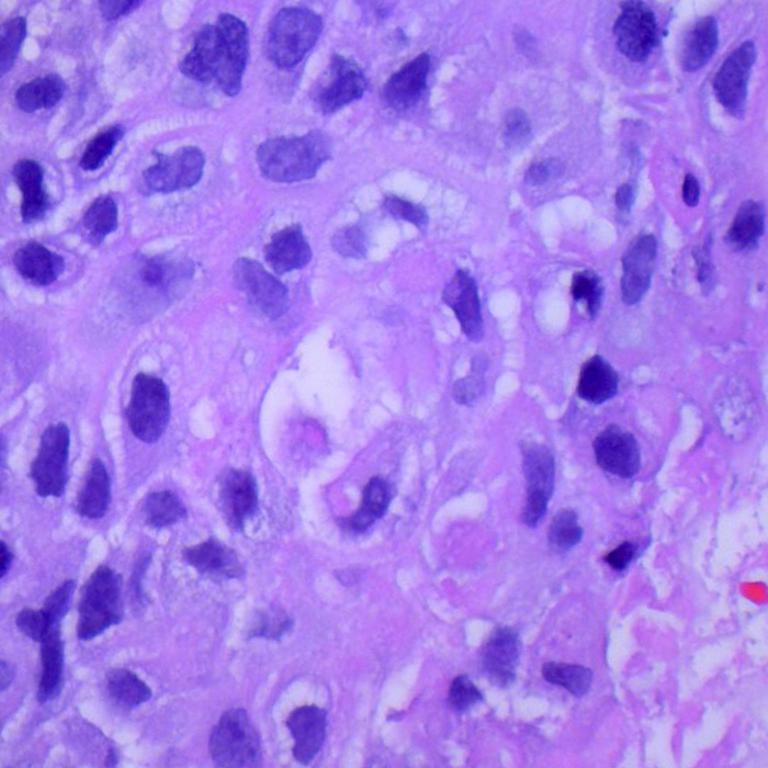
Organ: lung
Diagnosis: squamous carcinomas